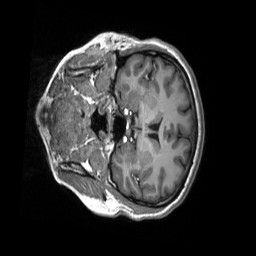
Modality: T1w
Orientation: coronal
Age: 25
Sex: female
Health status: healthy
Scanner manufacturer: siemens
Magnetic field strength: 3 T
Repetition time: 2.53 s
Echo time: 0.00219 s